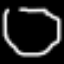
Label: octagon